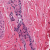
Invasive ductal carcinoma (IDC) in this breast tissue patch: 0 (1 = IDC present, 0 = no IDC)